Question: I have an FragmentActivity that uses the ActionBar Tabs, one of the tabs has a tab host that holds a series of charts.
This activity is start by a search so the keyboard is disappearing as the activity is loading, this causes the chart of the first tab to display compressed. This only happens on the first load of the activity. On my second search the chart displays in full.
the The TabHost activity looks like this,
'''
[Activity]
public class MonthlySalesChartView : Activity
{
private CustomerRepository _customerRespository;
private BaseChart _chart;
private string _code;
protected override void OnCreate(Bundle savedInstanceState)
{
base.OnCreate(savedInstanceState);
_customerRespository = new CustomerRepository();
_chart = BuildChart();
_code = Intent.GetStringExtra("customer_code");
SetContentView(_chart);
}
private BaseChart BuildChart()
{
var data = _customerRespository.GetMonthlySalesData(_code);
var tChart = new BaseChart(ApplicationContext, "Monthly Sales History");
tChart.Axes.Left.Title.Text = "Spend ($)";
tChart.Aspect.View3D = false;
var bar1 = new BaseBar(tChart.Chart) { Title = "Customer Spend" };
bar1.Marks.Visible = false;
var avgLine = new Line(tChart.Chart) { Title = "Average Spend", Dark3D = false, LinePen = { Width = 4 } };
foreach (var month in data.ResultSet.MonthlySales)
{
bar1.Add(month.Value, month.MonthName);
}
avgLine.DataSource = bar1;
avgLine.Function = new Average(true);
avgLine.Depth = 50;
return tChart;
}
}
'''
An example of what is looks like

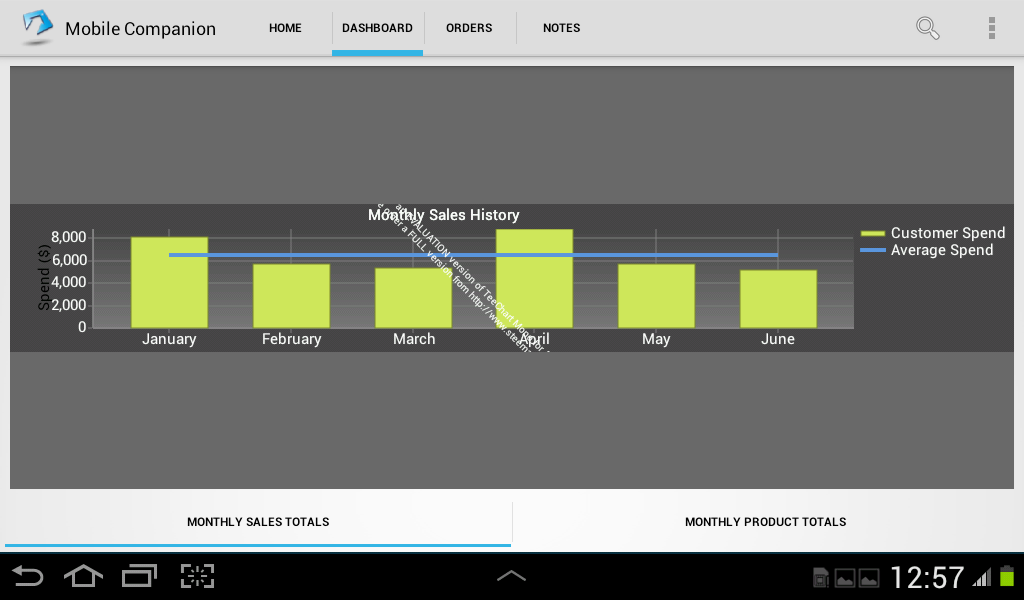
Answer: Try adjusting
set the input mode in your AndroidManifest.xml on the activity.
'''
android:windowSoftInputMode="stateVisible|adjustPan"
'''
This adjusts how the system handles adjusting the screen to accomodate for the keyboard taking up screen real estate.